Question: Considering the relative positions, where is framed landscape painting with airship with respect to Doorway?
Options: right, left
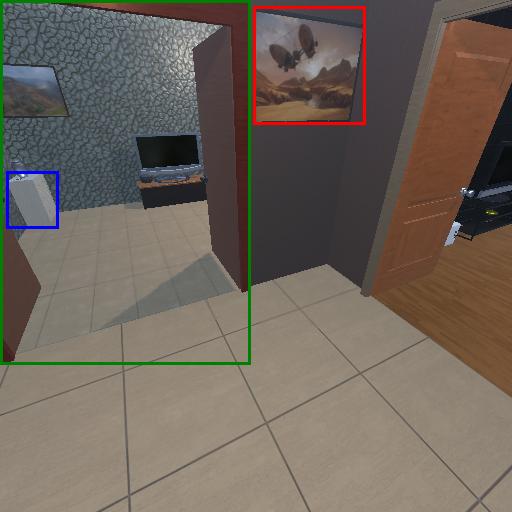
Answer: right